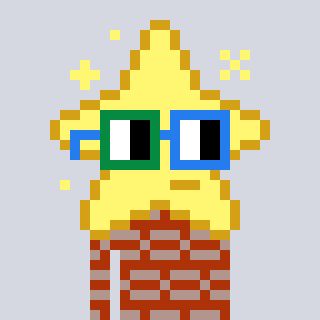
a pixel art character with square green and blue glasses, a star-shaped head and a hotbrown-colored body on a cool background